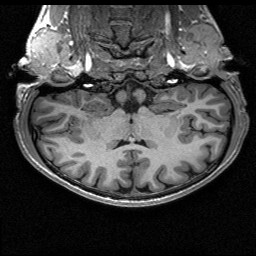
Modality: T1w
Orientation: sagittal
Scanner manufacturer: siemens
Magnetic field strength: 3 T
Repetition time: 2.53 s
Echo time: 0.00267 s